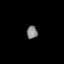
Tissue: lung
Cell type: Others
Senescence score: 0.1728
Nuclear area (px): 136
Mean DAPI intensity: 131.25